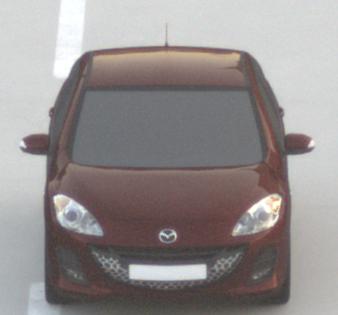
Make: Mazda
Model: 3 1.6
Detailed model: 3 (BL)
Model produced from: 2009/05
Model produced until: 2010/12
Doors: 5
Color: red
Road condition: dry road
Daytime: sunrise or sunset
Contrast: low contrast